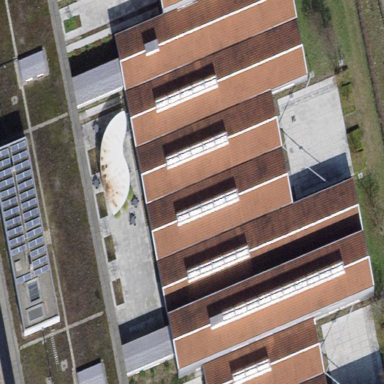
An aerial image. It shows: Building with gabled roof.